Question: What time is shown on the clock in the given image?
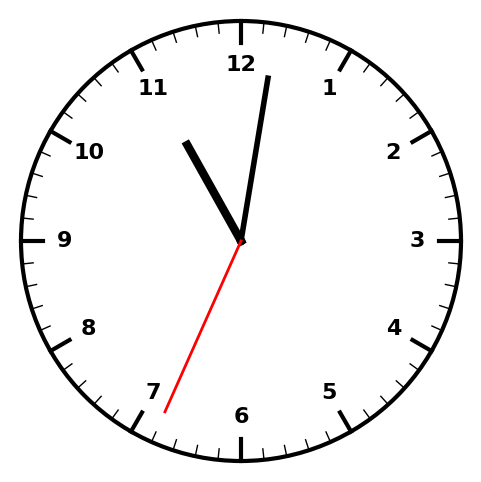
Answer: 11:01:34